Field crop: maize
Growth stage: 1
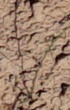
Species: lolium